Question: What is the value of the measurement in the image?
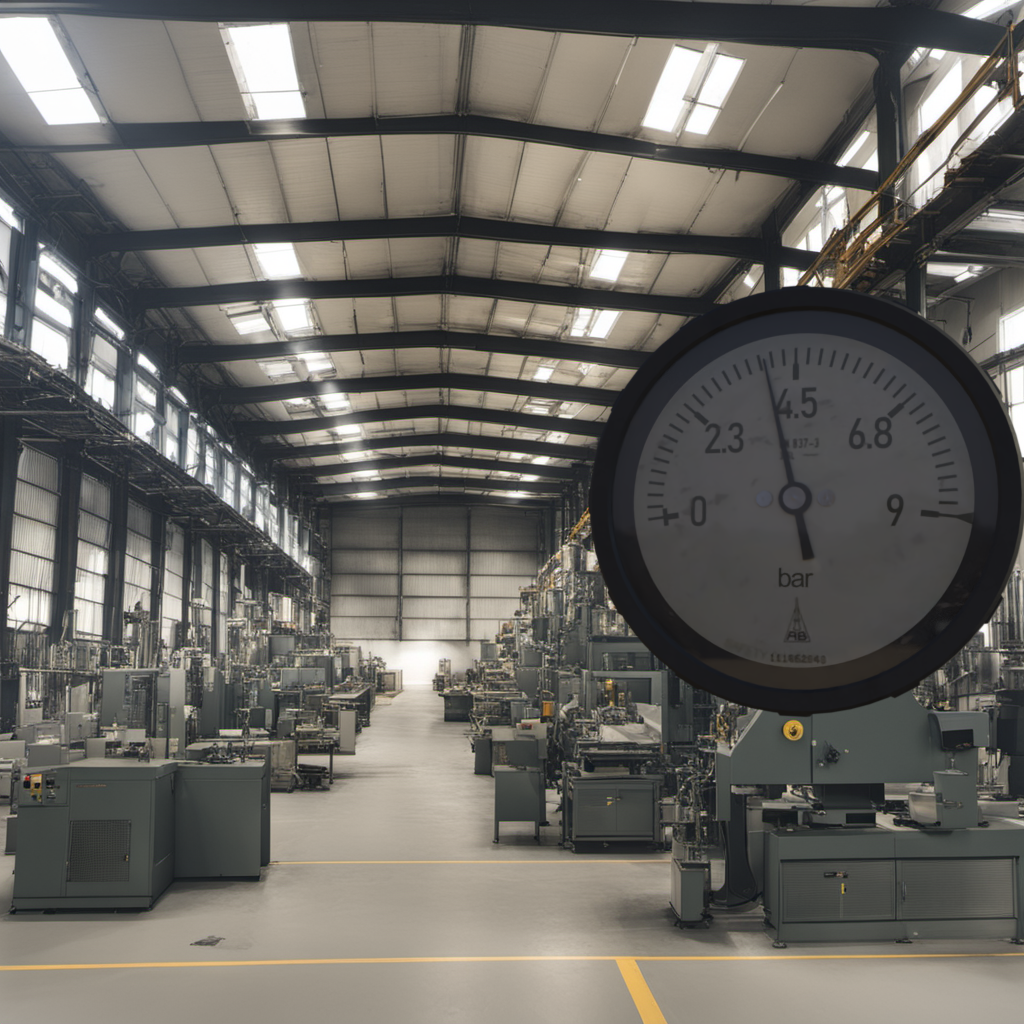
Answer: The result is 3.93
Question: What is the value range of this measurement?
Answer: The range is from 0 to 9
Question: What is the minimum and maximum value range of this measurement?
Answer: The minimum value is 0 and the maximum value is 9